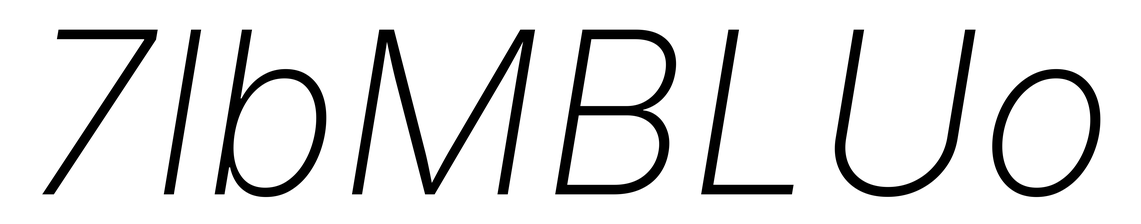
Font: Inter-Italic_ExtraLight_Italic